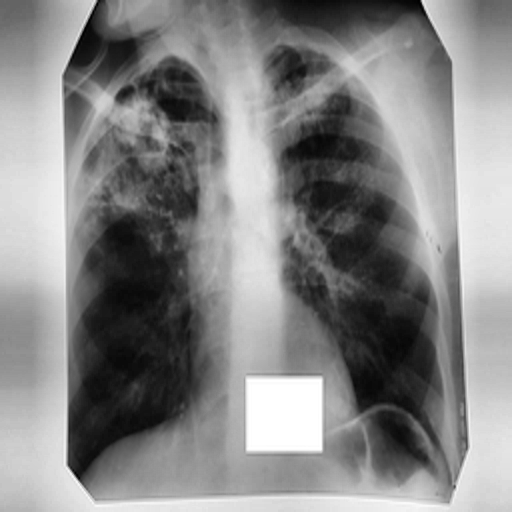
Finding: TUBERCULOSIS